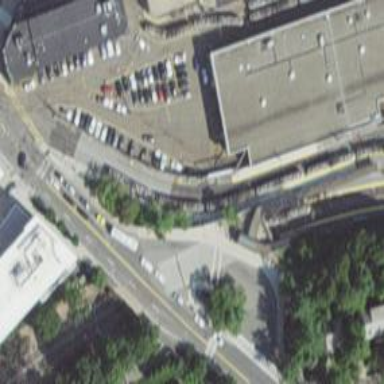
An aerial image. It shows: Light rail service yard with electrified contact lines.